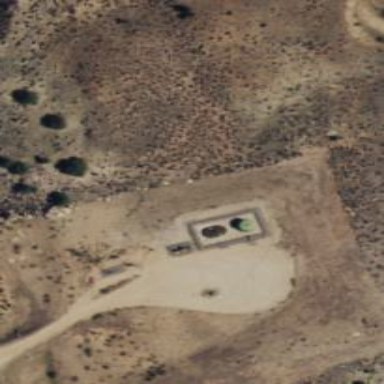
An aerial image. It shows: Storage tank with man-made structure.